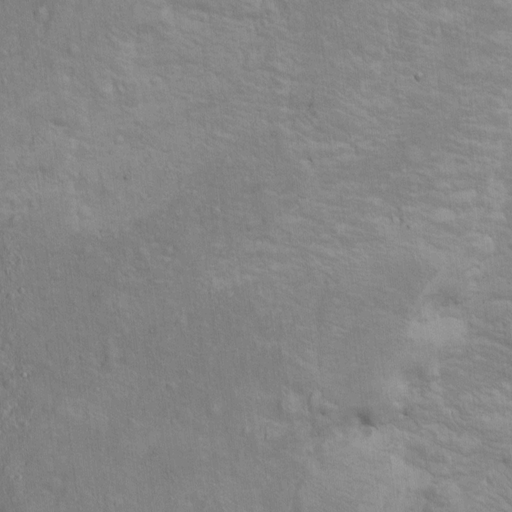
Classes present: Background, Cone